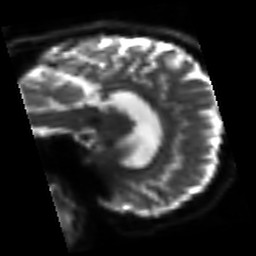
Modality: sbref
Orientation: sagittal
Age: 31
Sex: female
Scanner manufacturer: siemens
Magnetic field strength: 3 T
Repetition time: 3.2 s
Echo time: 0.081 s